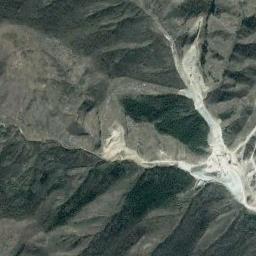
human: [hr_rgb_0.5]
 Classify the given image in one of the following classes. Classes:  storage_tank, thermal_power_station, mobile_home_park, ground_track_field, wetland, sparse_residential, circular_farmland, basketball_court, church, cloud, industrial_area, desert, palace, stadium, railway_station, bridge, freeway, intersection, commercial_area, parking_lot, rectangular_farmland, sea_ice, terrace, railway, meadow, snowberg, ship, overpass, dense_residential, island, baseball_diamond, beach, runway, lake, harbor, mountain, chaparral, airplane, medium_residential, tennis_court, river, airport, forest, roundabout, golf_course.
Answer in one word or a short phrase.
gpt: mountain